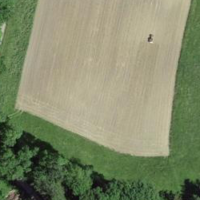
EUNIS habitat code: 24
Species observed at this site:
Melittis melissophyllum